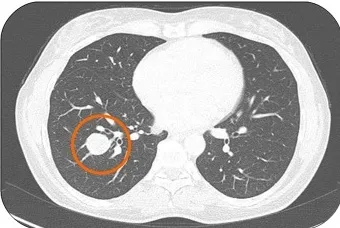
During this period the lesion began to grow again in December 2017 (C).
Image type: radiology (ct)